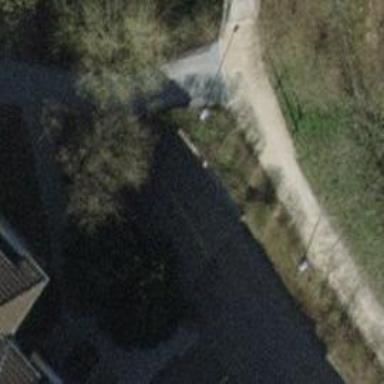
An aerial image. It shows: Parking entrance.